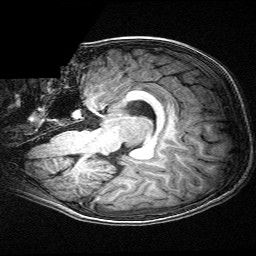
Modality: T1w
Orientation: sagittal
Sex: male
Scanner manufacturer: siemens
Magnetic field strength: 3 T
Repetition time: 2.3 s
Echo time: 0.00336 s